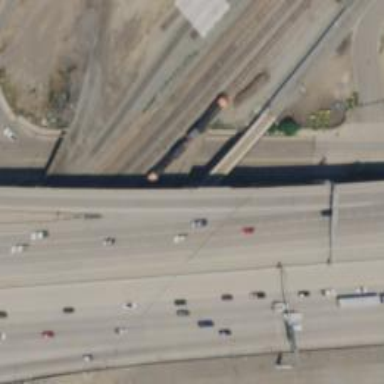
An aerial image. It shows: Viaduct bridge on asphalt motorway.